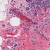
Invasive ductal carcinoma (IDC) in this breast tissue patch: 0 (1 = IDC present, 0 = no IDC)